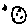
Label: moon